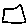
Label: square